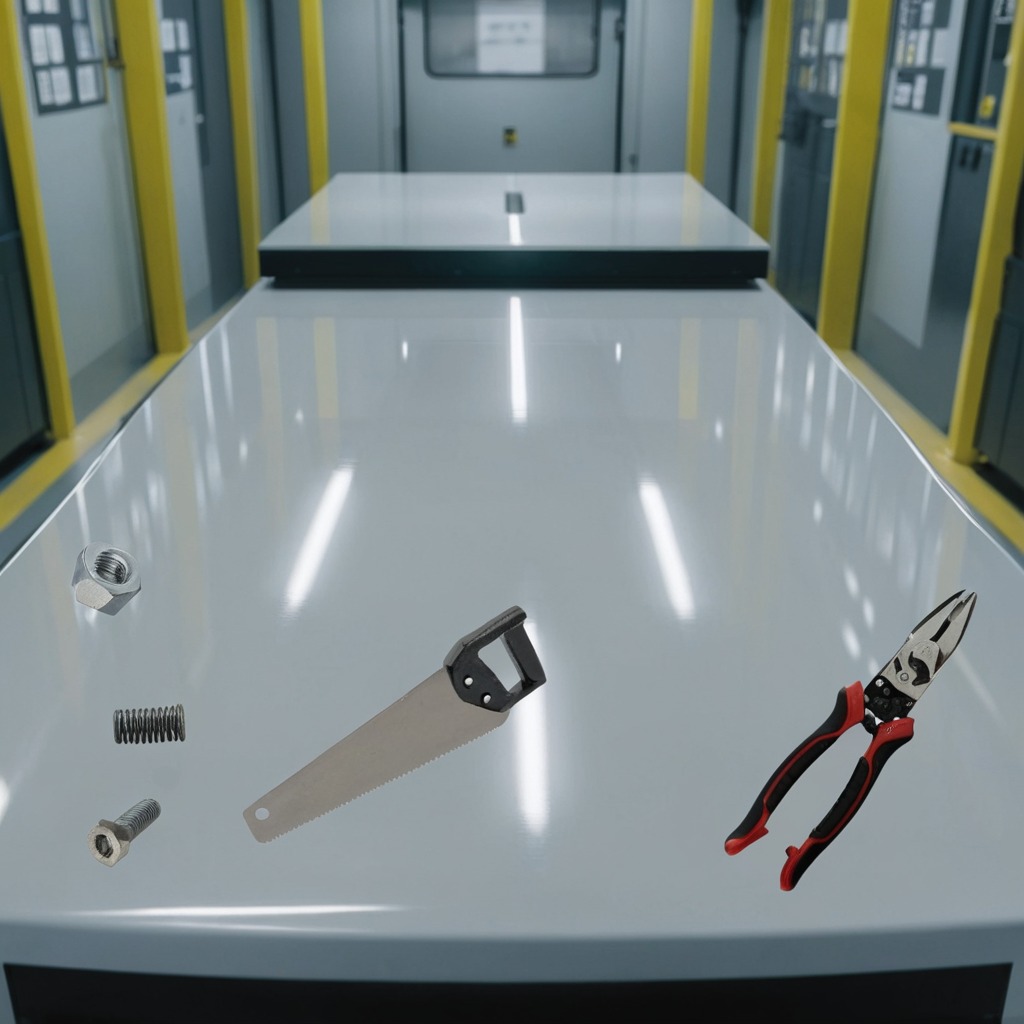
A metal machine screw, pliers, coiled metal spring, a handheld metal saw, and a metal nut are lying on the high-gloss table in a ship maintenance bay industrial lighting.